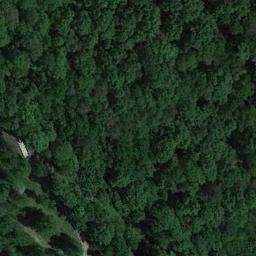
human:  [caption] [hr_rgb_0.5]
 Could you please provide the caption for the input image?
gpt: Many green trees are in a forest .

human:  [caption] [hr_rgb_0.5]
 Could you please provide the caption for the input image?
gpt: This is a dense forest .

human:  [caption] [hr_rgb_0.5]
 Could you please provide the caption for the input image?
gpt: The forest has a lot of dense green trees of different color depths .

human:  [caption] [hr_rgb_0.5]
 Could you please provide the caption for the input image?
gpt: The forest is full of green trees .

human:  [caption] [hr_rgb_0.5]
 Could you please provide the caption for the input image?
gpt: A dense forest with many green trees .